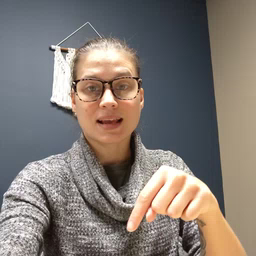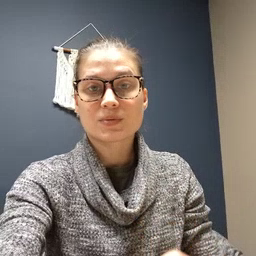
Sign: down